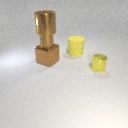
small yellow metal cylinder to the right of large yellow rubber cylinder